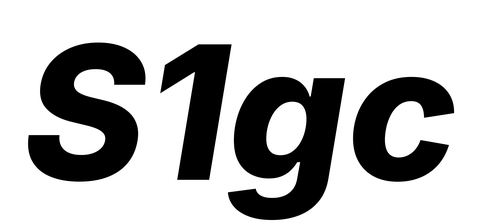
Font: Inter-Italic_ExtraBold_Italic